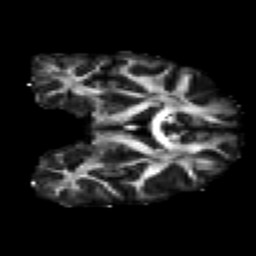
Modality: FA
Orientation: coronal
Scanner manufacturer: ge
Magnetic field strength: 3 T
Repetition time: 7.98 s
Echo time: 0.0701 s